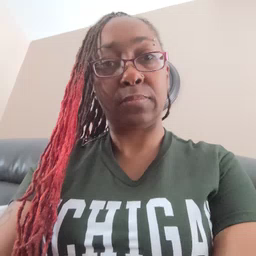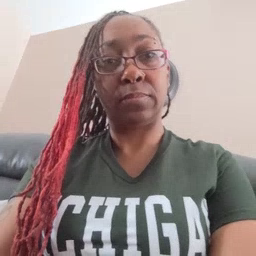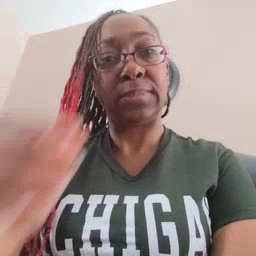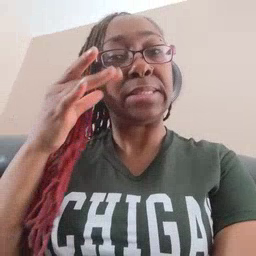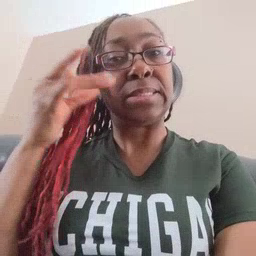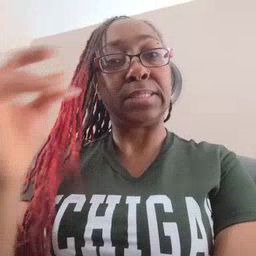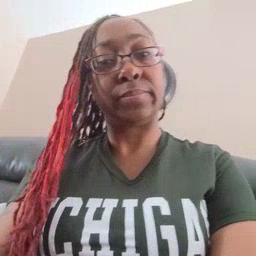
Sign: kitty